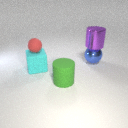
large cyan rubber cube below small red rubber sphere